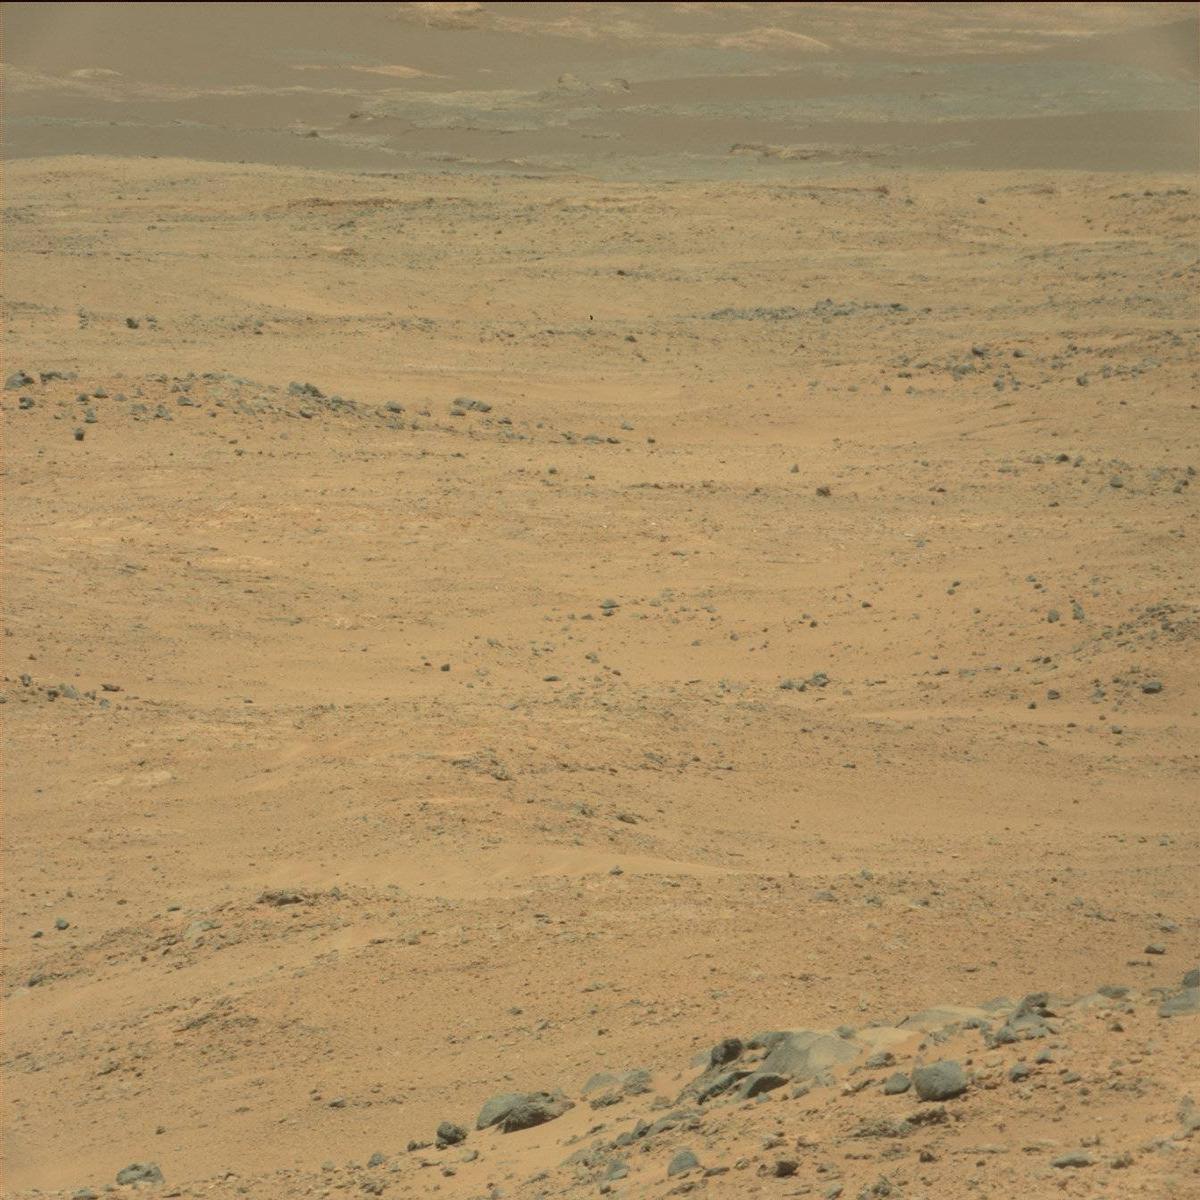
Terrain classes present: Bedrock, Ridge, Rock, Sand / Soil